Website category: university
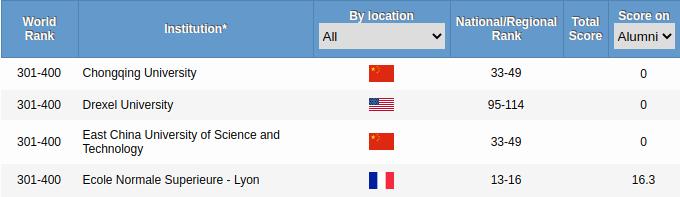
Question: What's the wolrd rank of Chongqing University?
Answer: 301-400

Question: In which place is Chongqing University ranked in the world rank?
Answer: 301-400

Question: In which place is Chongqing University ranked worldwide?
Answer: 301-400

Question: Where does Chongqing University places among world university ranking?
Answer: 301-400

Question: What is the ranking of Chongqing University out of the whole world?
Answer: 301-400

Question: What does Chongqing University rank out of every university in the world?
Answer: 301-400

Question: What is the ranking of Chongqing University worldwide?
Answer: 301-400

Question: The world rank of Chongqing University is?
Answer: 301-400

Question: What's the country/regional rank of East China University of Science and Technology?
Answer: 33-49

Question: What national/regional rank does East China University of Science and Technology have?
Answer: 33-49

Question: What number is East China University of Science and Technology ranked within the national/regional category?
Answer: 33-49

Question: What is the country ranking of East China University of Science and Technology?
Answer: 33-49

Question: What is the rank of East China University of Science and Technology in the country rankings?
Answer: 33-49

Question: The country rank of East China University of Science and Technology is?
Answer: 33-49

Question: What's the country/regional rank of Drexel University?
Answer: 95-114

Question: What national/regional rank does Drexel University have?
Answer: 95-114

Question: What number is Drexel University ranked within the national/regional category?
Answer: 95-114

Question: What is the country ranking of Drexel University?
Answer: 95-114

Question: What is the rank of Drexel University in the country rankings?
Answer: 95-114

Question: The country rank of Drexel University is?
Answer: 95-114

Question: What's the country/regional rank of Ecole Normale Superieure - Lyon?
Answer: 13-16

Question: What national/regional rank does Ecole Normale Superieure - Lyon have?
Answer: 13-16

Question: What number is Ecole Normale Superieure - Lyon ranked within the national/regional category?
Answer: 13-16

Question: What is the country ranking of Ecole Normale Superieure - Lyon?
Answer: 13-16

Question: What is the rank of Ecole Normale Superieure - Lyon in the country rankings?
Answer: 13-16

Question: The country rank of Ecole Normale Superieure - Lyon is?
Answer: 13-16

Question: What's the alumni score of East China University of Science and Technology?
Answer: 0

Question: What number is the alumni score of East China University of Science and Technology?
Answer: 0

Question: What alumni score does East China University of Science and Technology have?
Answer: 0

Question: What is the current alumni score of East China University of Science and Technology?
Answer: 0

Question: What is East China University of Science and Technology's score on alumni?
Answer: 0

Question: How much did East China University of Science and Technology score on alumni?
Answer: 0

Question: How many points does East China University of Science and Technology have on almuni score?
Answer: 0

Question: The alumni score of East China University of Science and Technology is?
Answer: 0

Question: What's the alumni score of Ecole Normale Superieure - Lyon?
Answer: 16.3

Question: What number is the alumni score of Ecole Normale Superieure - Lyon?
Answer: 16.3

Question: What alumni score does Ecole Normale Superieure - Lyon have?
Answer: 16.3

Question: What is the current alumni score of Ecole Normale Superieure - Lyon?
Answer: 16.3

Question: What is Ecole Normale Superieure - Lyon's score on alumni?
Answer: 16.3

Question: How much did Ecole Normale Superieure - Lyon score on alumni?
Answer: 16.3

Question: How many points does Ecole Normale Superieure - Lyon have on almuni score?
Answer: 16.3

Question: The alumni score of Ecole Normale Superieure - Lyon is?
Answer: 16.3

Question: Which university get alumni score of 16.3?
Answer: Ecole Normale Superieure - Lyon

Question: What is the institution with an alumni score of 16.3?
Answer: Ecole Normale Superieure - Lyon

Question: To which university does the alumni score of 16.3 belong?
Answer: Ecole Normale Superieure - Lyon

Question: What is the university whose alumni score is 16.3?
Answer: Ecole Normale Superieure - Lyon

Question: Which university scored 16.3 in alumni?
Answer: Ecole Normale Superieure - Lyon